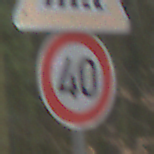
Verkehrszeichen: Geschwindigkeit40
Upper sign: FussgaengerueberwegLinks
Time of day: Midday
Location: Outdoor (Nature)
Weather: Overcast
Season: NotSpecified
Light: Natural